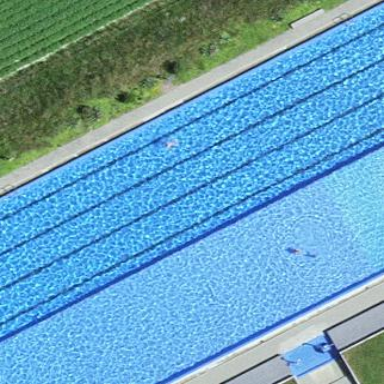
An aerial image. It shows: Swimming pool area designated for leisure and sport.